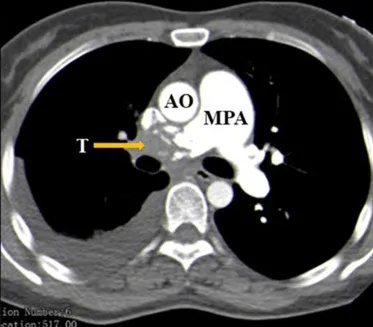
Along with another mass in the RPA that was completely occluded.
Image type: radiology (ct)